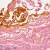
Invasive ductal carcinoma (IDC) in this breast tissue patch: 0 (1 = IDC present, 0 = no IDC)